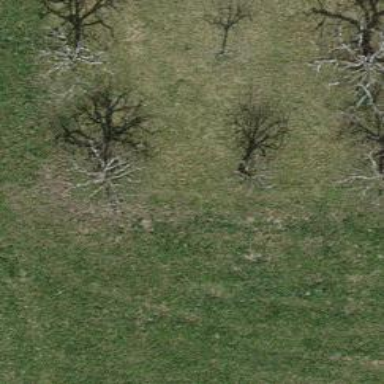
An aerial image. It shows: Beautiful tree in nature.